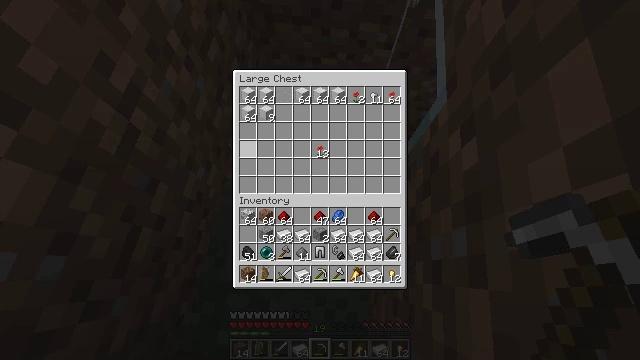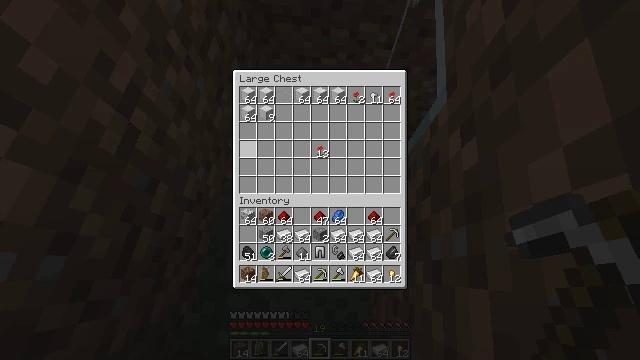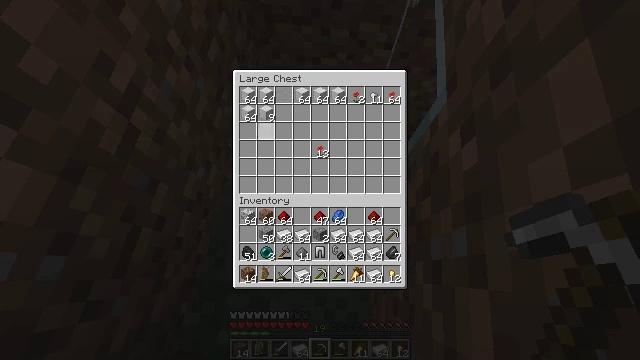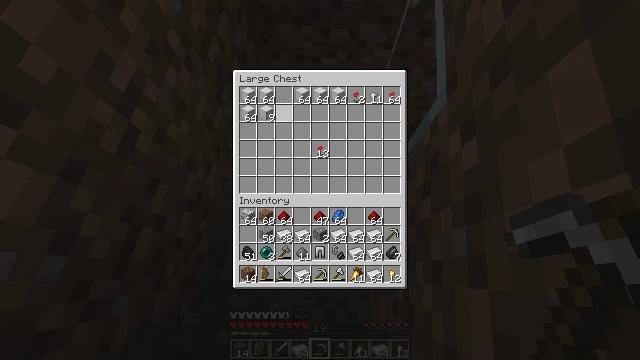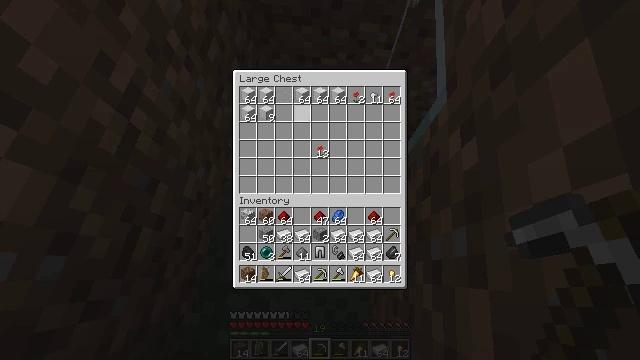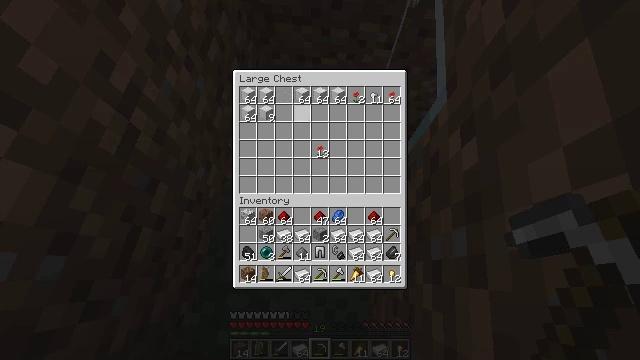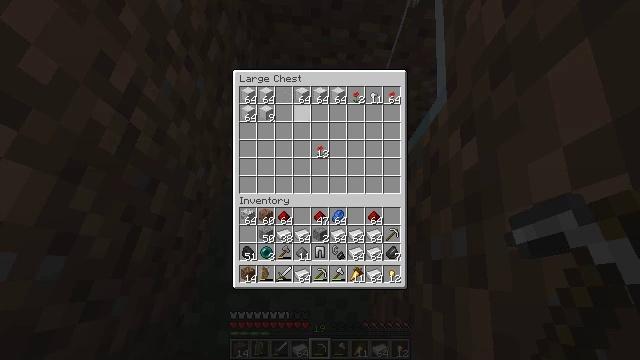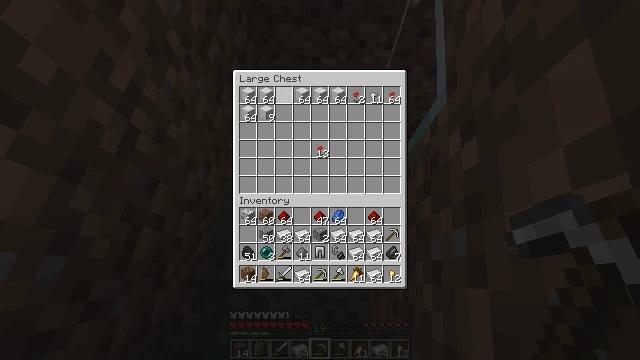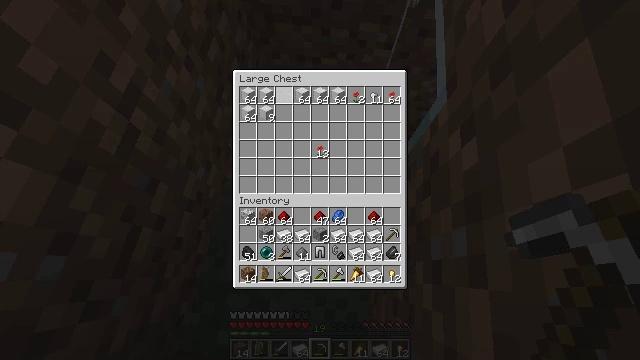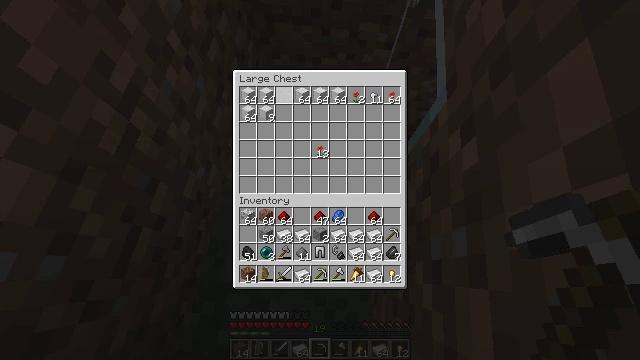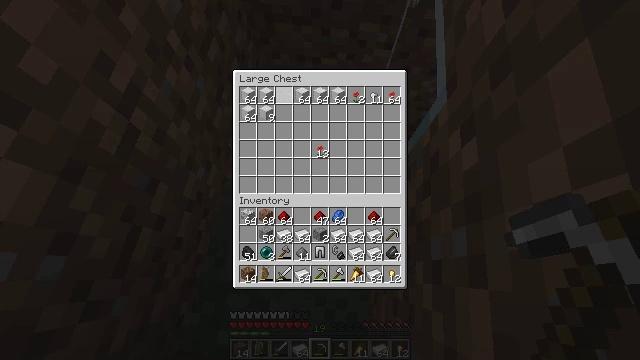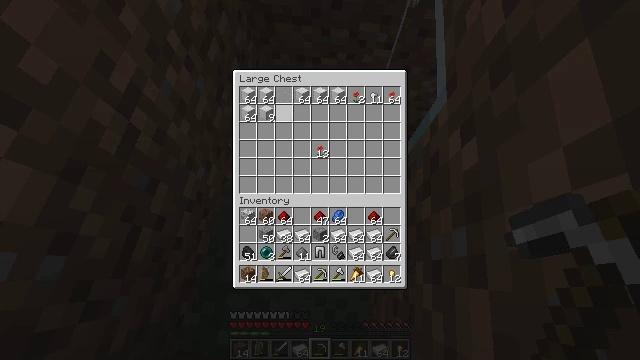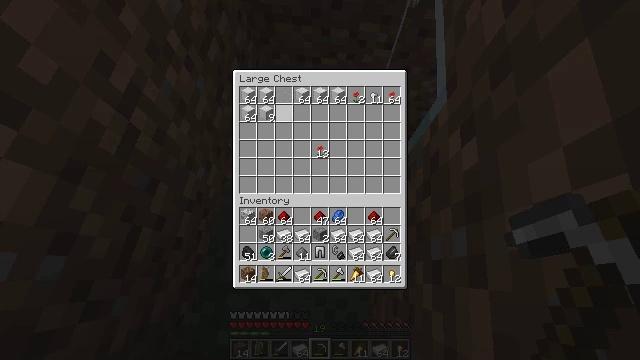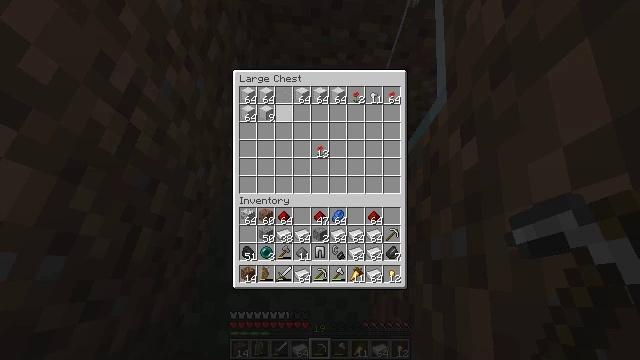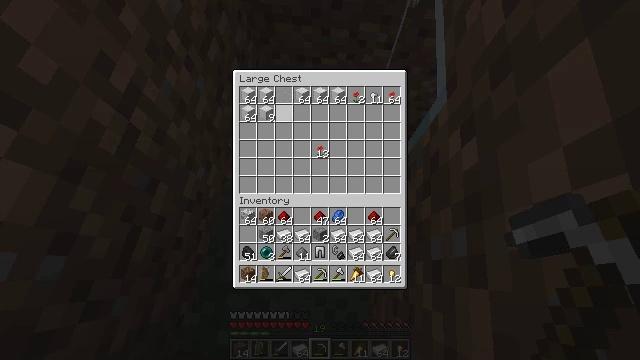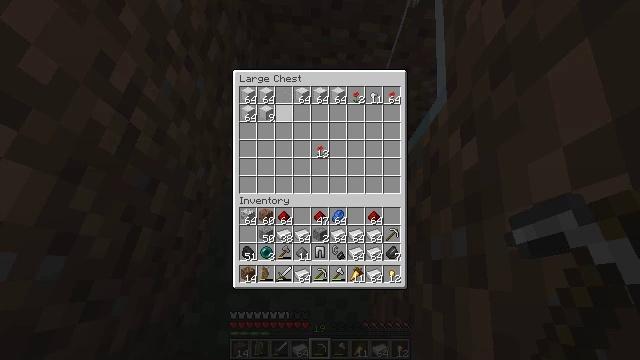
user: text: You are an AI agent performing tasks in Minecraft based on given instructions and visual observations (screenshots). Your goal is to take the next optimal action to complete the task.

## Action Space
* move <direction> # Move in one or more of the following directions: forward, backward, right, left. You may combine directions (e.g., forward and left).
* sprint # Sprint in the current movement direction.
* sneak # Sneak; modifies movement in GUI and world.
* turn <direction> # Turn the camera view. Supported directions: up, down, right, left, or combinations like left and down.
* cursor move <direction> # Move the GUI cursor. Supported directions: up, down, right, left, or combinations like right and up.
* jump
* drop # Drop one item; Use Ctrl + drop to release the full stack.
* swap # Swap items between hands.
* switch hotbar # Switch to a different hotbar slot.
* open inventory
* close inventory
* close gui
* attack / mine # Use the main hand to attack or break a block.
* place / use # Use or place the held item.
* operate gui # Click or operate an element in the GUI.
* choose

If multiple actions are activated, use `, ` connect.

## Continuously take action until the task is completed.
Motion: motion action
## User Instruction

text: Make an iron block at the crafting table.
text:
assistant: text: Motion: sneak
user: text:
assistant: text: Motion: sneak, turn right and up
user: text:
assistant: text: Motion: sneak, turn right and up
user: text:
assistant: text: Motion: sneak, turn up
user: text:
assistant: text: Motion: sneak
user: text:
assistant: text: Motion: sneak
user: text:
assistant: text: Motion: sneak
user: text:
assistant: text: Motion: turn left
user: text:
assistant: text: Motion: no_op
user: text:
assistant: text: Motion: no_op
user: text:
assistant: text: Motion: no_op
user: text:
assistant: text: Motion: no_op
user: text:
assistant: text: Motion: no_op
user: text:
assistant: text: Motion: no_op
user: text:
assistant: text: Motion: no_op
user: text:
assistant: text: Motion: turn left
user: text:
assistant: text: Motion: turn left
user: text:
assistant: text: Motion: no_op
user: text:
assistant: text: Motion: no_op
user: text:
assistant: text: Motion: no_op
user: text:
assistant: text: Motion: no_op
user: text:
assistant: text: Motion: no_op
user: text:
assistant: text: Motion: attack / mine
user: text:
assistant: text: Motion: attack / mine
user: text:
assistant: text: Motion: attack / mine
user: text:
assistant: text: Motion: no_op
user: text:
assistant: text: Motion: no_op
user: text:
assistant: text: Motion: no_op
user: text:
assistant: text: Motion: no_op
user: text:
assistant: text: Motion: attack / mine